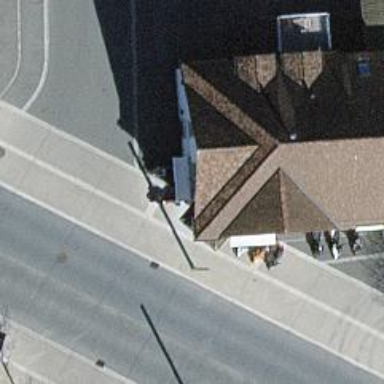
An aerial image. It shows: Shop specializing in motorcycles.